Aerial crown-view tile of a tropical tree (Barro Colorado Island, Panama), acquired 20250616:
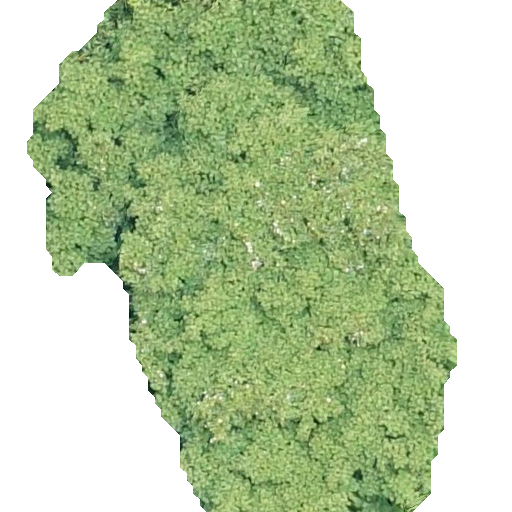
Species: Tachigali panamensis
GBIF accepted scientific name: Tachigali panamensis
Crown area: 257.139 m²